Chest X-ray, PA view. Patient: 61 years old, sex F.
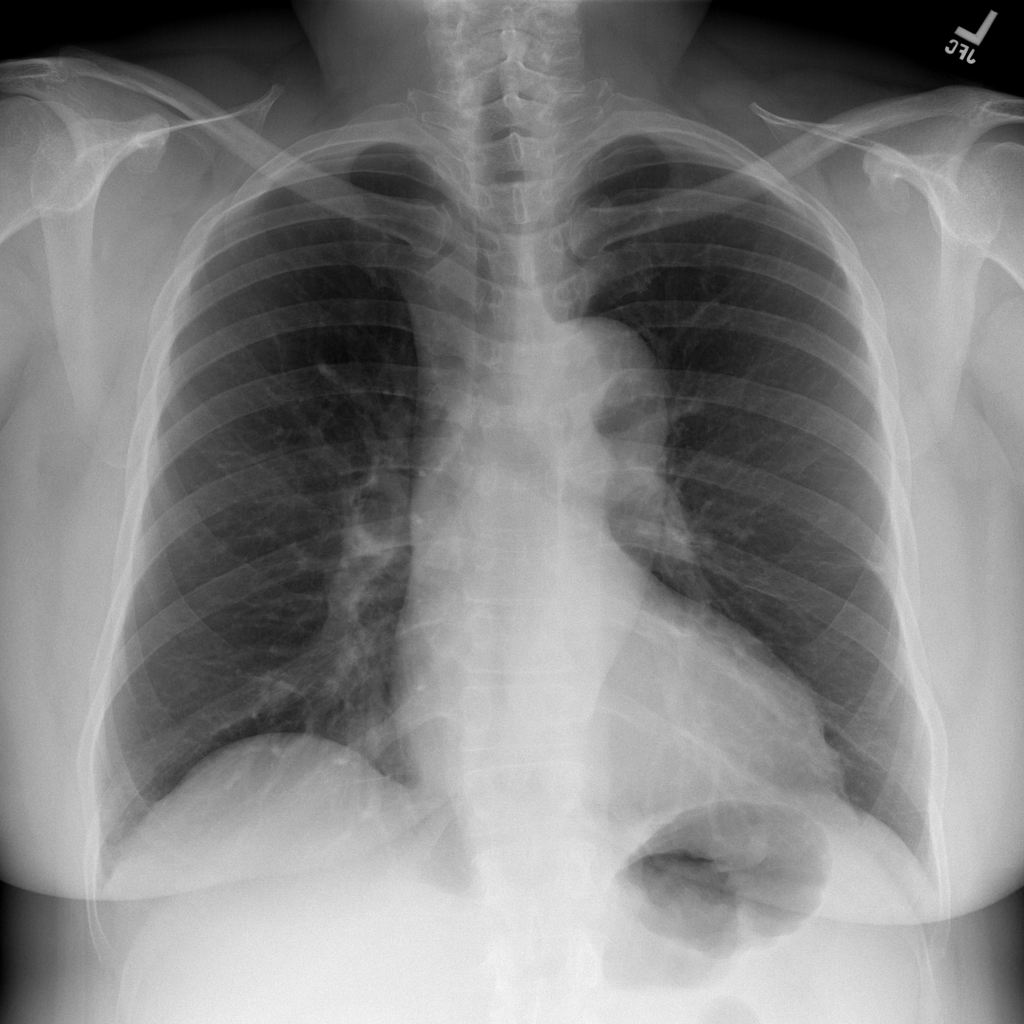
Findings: No Finding